RGB frame:
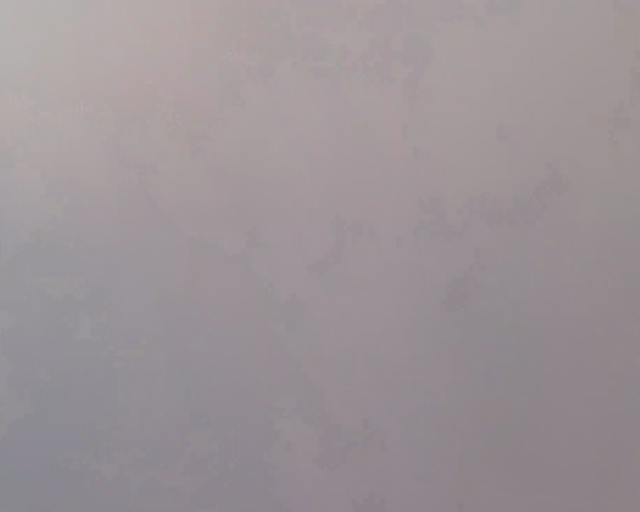
Thermal frame:
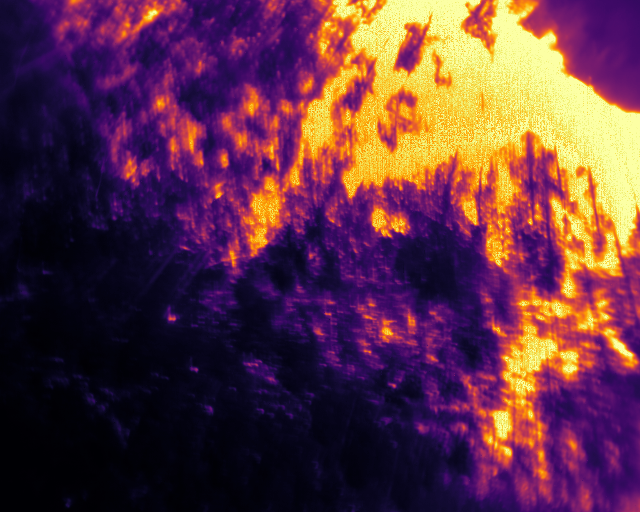
Captured: 2026-02-27 02:37:42
Pixels at or above 80 °C: 121618 (fraction of frame: 0.3711)